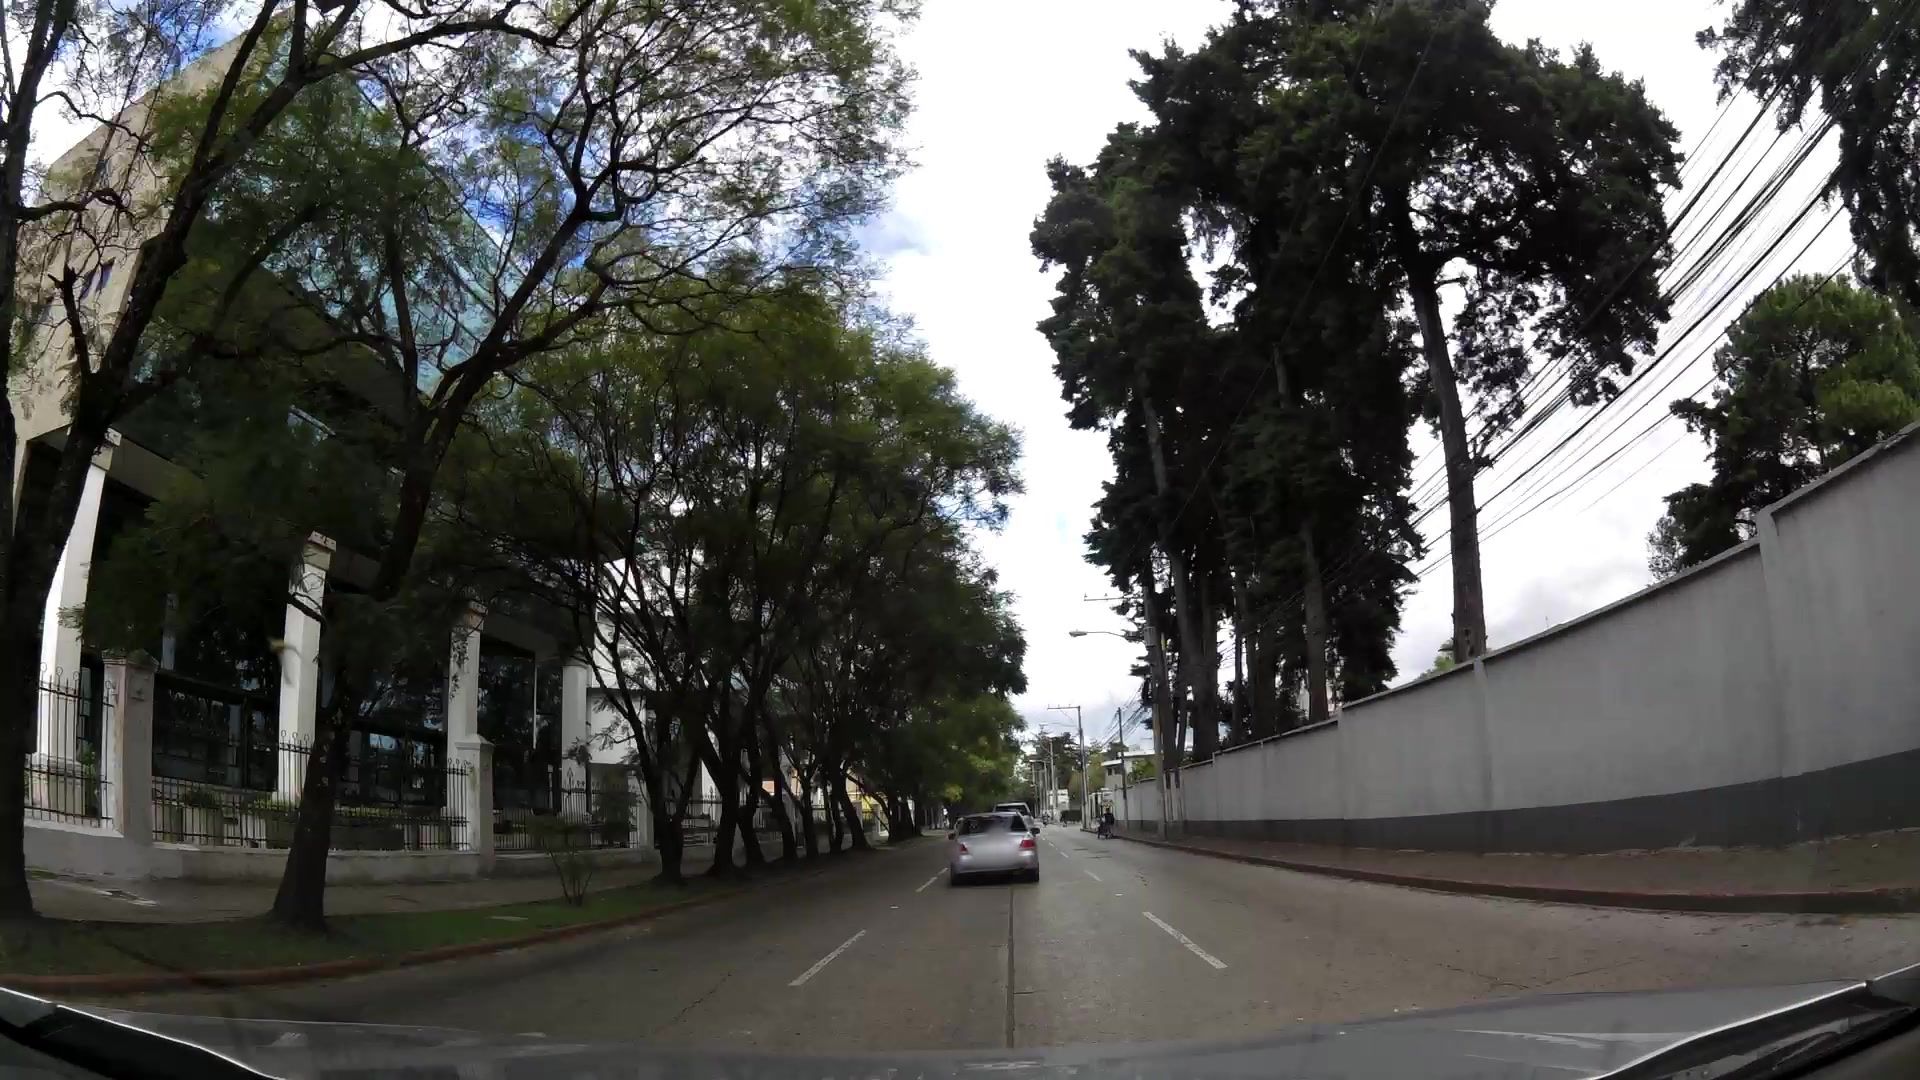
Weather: cloudy
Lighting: day
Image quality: good
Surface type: driving surface
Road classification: tertiary
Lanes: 3
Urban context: urban centre
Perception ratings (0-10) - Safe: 5.39, Lively: 4.07, Beautiful: 8.15, Boring: 1.03, Depressing: 3.65, Wealthy: 3.3